Question: This html code adds a space like in this image:

But, I don't want those spaces in between the divs,
And, when I remove the h1 tag, it removes the spaces
Can someone help me out here? Any help would be appreciated!
'''
.div {
border-style: solid;
display: inline-table;
border-color: #91b8f7;
}
'''
'''
<div class="div" style="height: 200px; width: 55%">
<p style="font-size: 25px;">RHT</p>
</div>
<div class="div" style="height: 200px; width: 30%">
<p>dsfdsfdsfsfds</p>
</div>
<div class="div" style="height: 200px; width: 15%">
<p>dsfdsfdsfsfds</p>
</div>
<!-- new row -->
<div class="div" style="height: 200px; width: 34%">
<p>dsfdsfdsfsfds</p>
</div>
<div class="div" style="height: 200px; width: 21%">
<p>dsfdsfdsfsfds</p>
</div>
<div class="div" style="height: 200px; width: 45%">
<p>dsfdsfdsfsfds</p>
</div>
<div style="display: block;">
<h2 style="float: left; padding-left: 64%">
TITLE
</h2>
'''
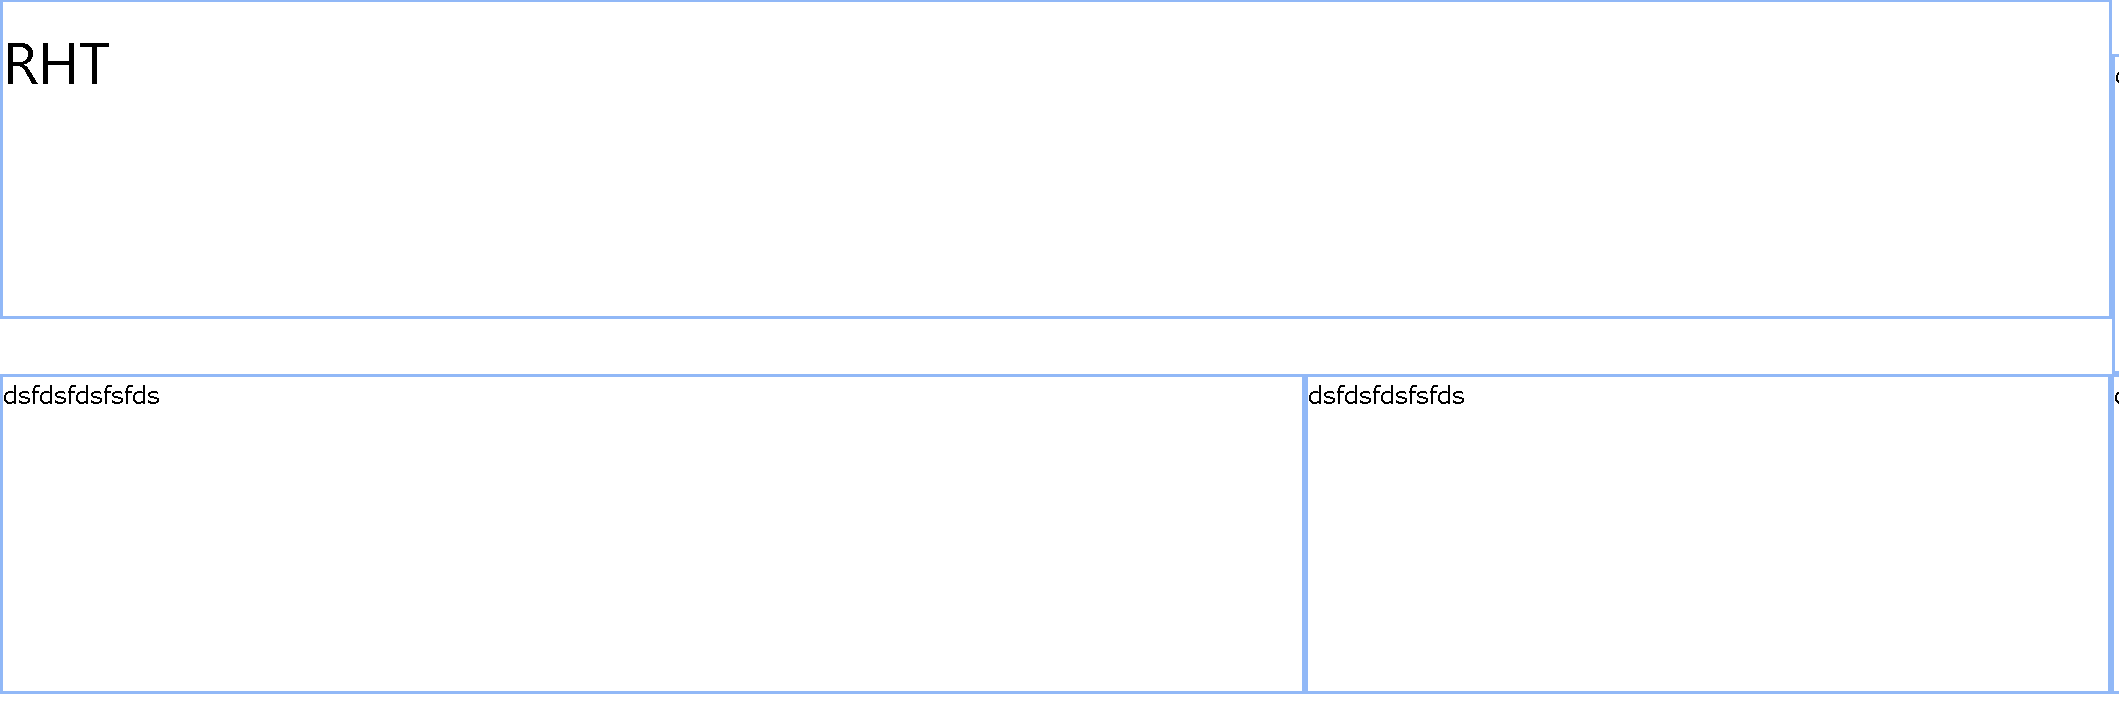
Answer: Your inline elements (the 'divs' set to 'display: inline-table') are trying to lineup according to the text baseline. The gaps are created because not all the text is the same font size. Notice how the text lines up in this screen cap:
<URL>
Changing the 'vertical-align' property to something like 'top' will change how these inline elements are aligned. That will remove the gaps, but I'm not sure why 'inline-table' is being used.
'''
.div {
border-style: solid;
display: inline-table;
border-color: #91b8f7;
vertical-align: top;
}
'''
'''
<div class="div" style="height: 200px; width: 55%">
<p style="font-size: 25px;">RHT</p>
</div>
<div class="div" style="height: 200px; width: 30%">
<p>dsfdsfdsfsfds</p>
</div>
<div class="div" style="height: 200px; width: 15%">
<p>dsfdsfdsfsfds</p>
</div>
<!-- new row -->
<div class="div" style="height: 200px; width: 34%">
<p>dsfdsfdsfsfds</p>
</div>
<div class="div" style="height: 200px; width: 21%">
<p>dsfdsfdsfsfds</p>
</div>
<div class="div" style="height: 200px; width: 45%">
<p>dsfdsfdsfsfds</p>
</div>
<div style="display: block;">
<h2 style="float: left; padding-left: 64%">
TITLE
</h2>
'''